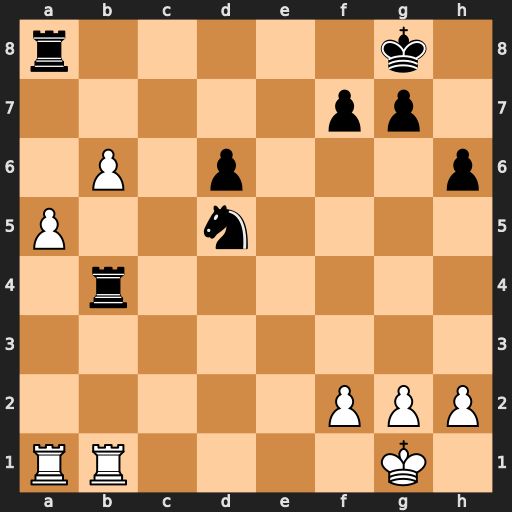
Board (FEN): r5k1/5pp1/1P1p3p/P2n4/1r6/8/5PPP/RR4K1
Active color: w
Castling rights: -
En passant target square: -
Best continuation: b7 Rxb7 Rxb7